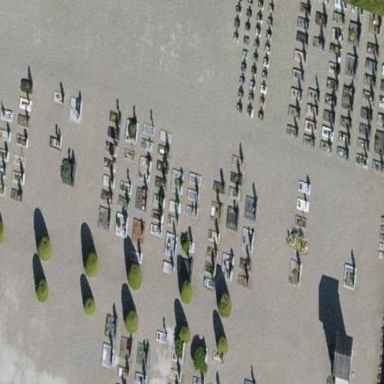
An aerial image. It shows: Cemetery.